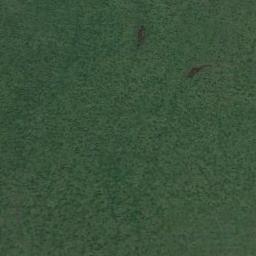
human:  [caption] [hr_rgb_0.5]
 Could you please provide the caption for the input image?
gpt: The entire image is dominated by grass .

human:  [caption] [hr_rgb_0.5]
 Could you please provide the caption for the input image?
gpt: This meadow has evenly distributed dense grasses and two clearings are also on the meadow .

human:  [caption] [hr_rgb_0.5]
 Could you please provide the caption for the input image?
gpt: A large lush green meadow covered with green grass .

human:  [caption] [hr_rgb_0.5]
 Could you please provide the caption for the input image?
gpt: The meadow is dense but uneven .

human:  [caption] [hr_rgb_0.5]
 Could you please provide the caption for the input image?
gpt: A green and smooth meadow with some green grass .